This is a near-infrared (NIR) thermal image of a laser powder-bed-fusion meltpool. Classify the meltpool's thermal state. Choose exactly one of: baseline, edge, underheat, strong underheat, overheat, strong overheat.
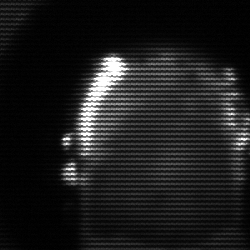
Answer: baseline